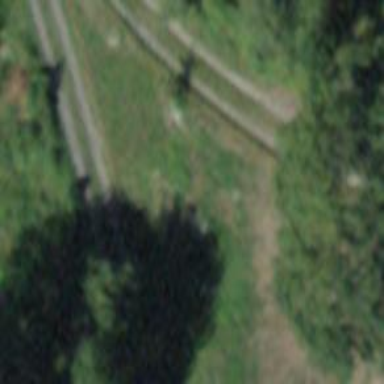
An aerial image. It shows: Driveway with pebblestone surface.